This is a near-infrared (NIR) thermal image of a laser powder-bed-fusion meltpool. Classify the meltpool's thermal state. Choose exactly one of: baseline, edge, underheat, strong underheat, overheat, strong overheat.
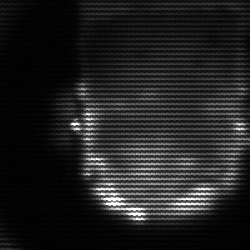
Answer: baseline